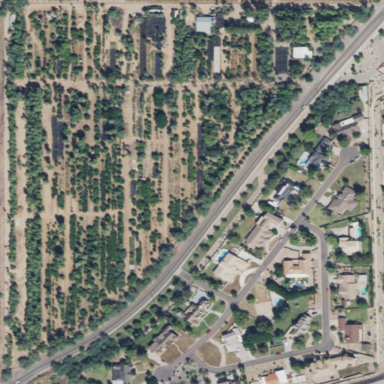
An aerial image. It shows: Plant nursery specializing in trees.